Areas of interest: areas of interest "Residential Area"
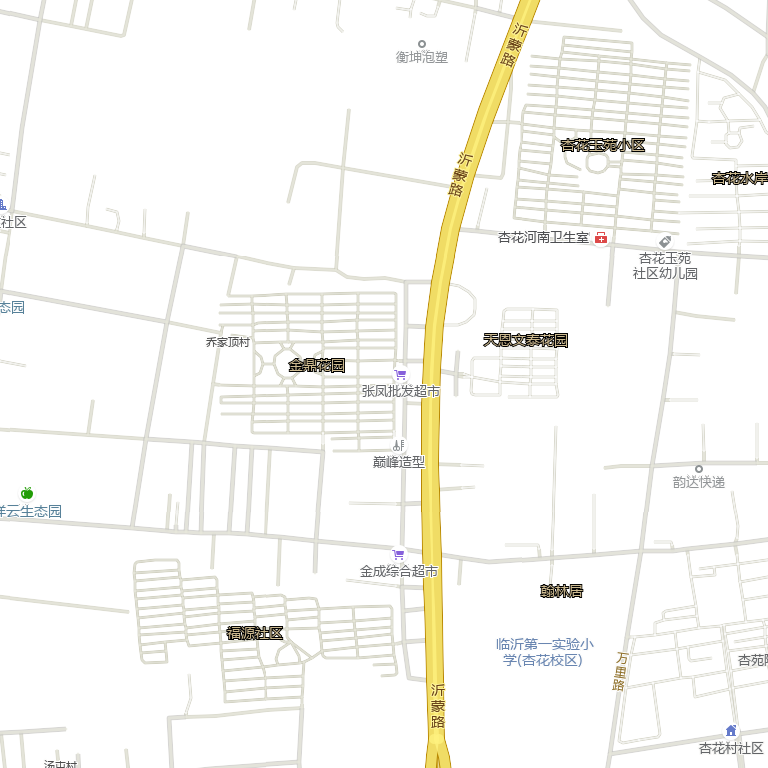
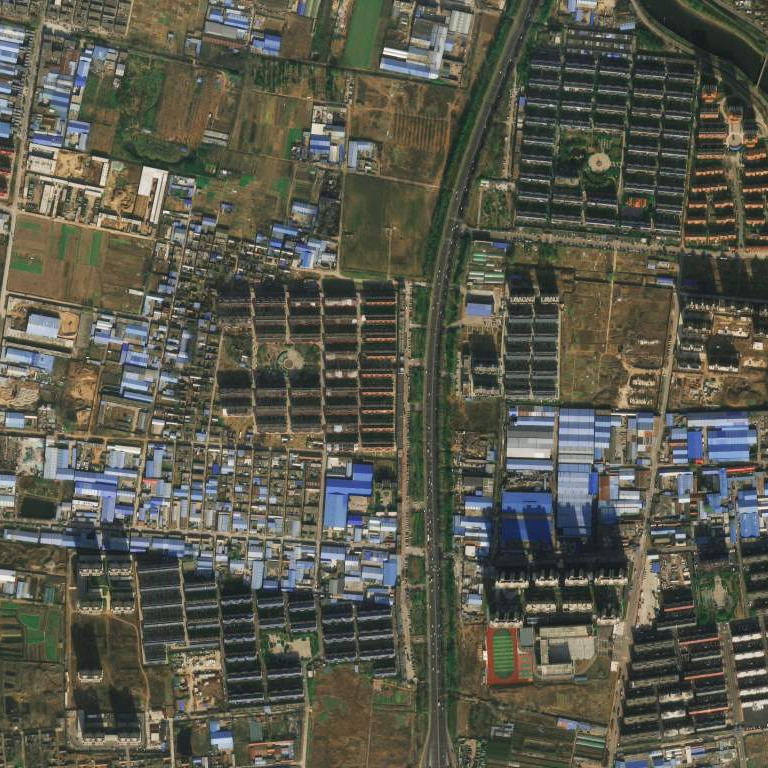